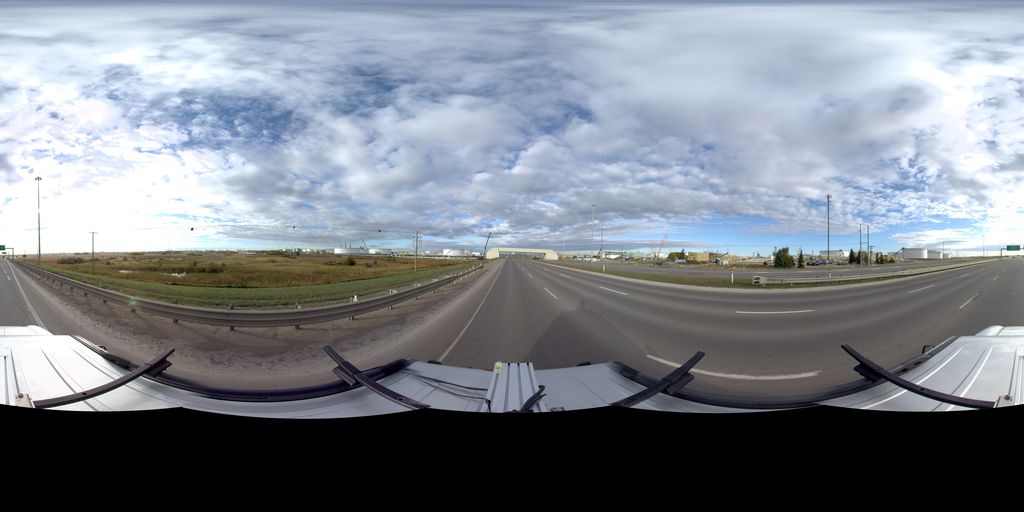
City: edmonton